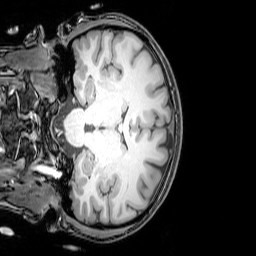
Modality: T1w
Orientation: coronal
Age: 23
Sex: female
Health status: healthy
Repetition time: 0.081 s
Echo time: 0.037 s